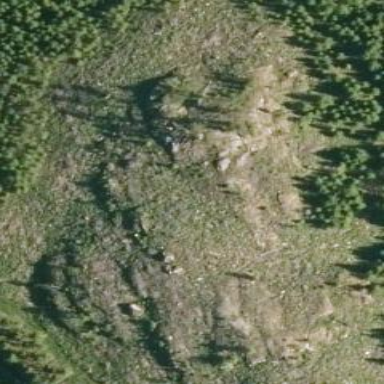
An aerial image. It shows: Landscape dominated by bare rock.